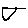
Label: line